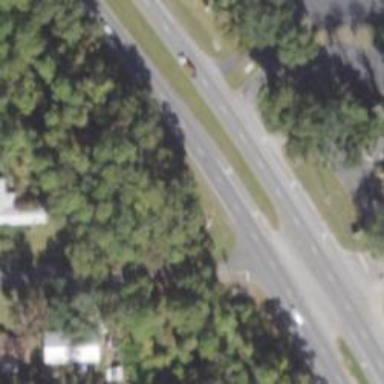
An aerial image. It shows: Asphalt road classified as trunk highway.